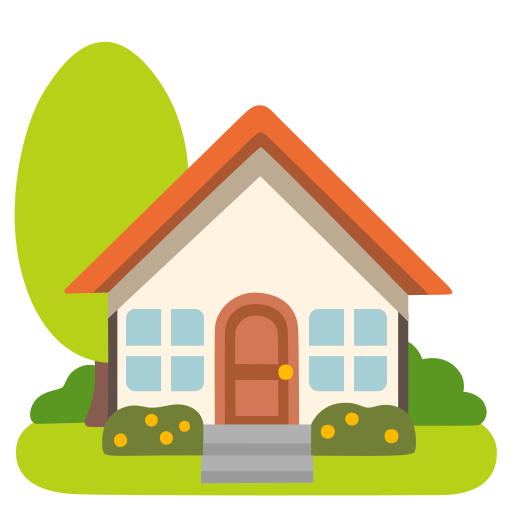
Emoji: 🏡